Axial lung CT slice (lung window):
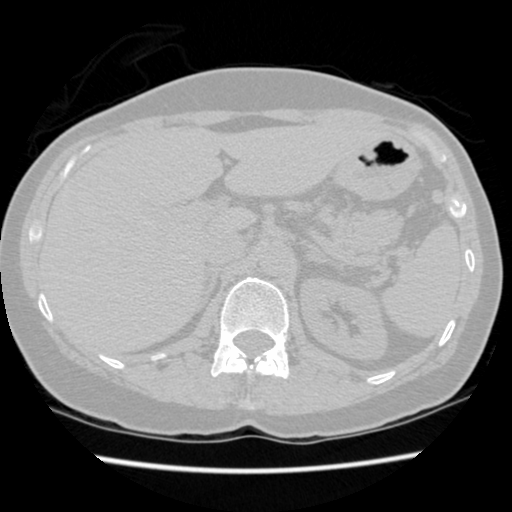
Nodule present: no